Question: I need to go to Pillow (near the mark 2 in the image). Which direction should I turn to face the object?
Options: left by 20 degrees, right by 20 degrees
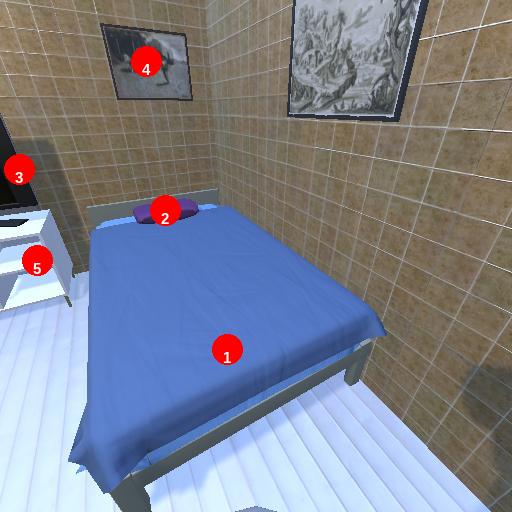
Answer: left by 20 degrees